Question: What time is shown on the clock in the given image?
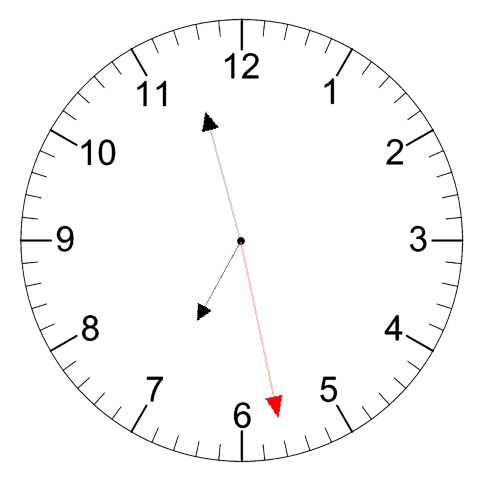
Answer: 06:57:28